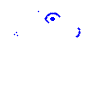
Particle: kaon